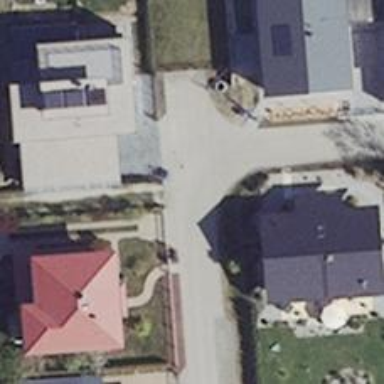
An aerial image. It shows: Driveway.